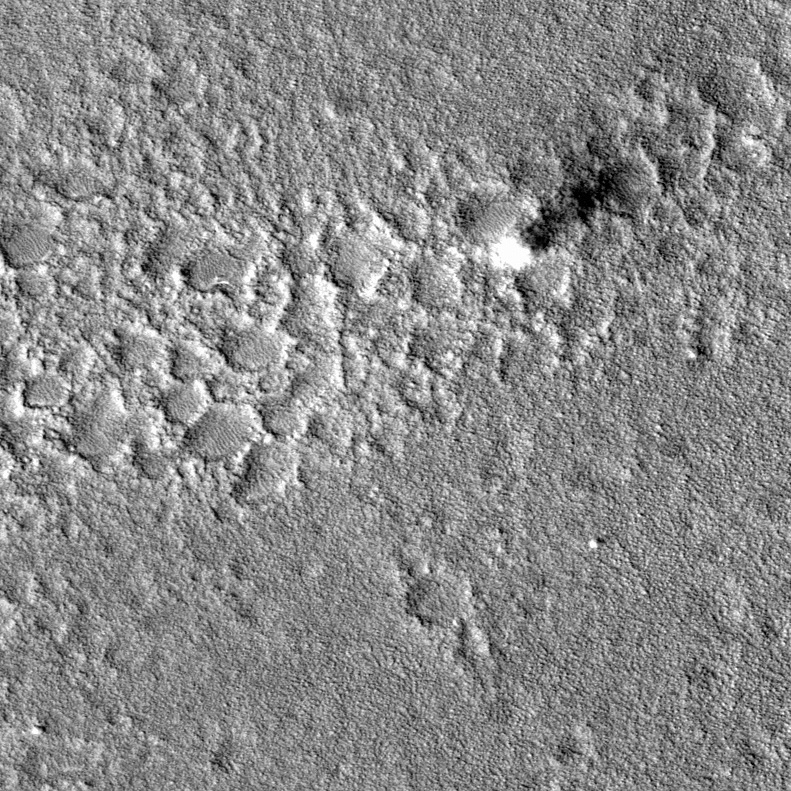
Label: dustdevil